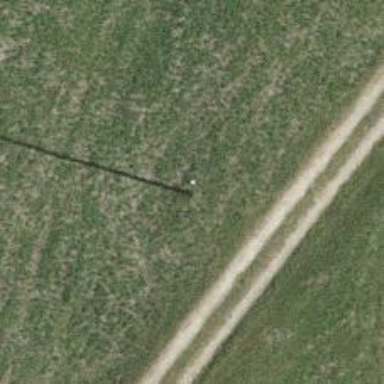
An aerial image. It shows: Utility pole as the man-made structure.